Field crop: maize
Growth stage: 1
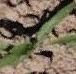
Species: maize